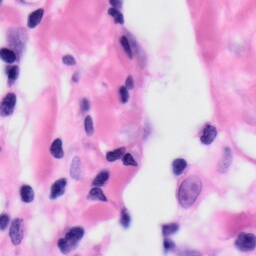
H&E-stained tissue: Skin